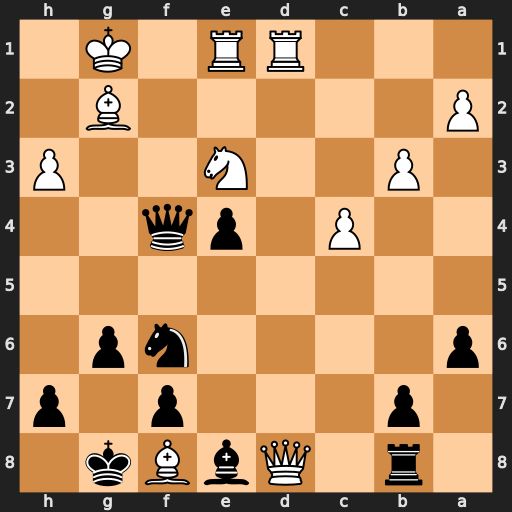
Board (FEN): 1r1QbBk1/1p3p1p/p4np1/8/2P1pq2/1P2N2P/P5B1/3RR1K1
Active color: b
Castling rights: -
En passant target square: -
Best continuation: Rxd8 Rxd8 Kxf8